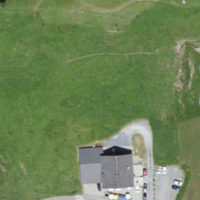
EUNIS habitat code: 24
Species observed at this site:
Lysandra coridon
Gymnadenia conopsea